Question: I am trying to insert some line breaks using 'cat' and '
' into some text output using 'shiny'.
Here are the relevant parts of my 'ui.R' and 'server.R'.
let's say I wanted to get the results of a t-test, and have a separate line for 't', 'df' and 'p-value'
I'm using shinydashboard layout.
# sample data
'''
Group_A <- 1:13
Group_B <- 8:19
'''
# ui
'''
box(title = "T-test results:", status = "primary", textOutput("text3"), width=3)
'''
# server
'''
output$text3 <- renderPrint({
obj <- t.test(Group_A, Group_B)
cat("t = ", round(obj[[3]],3), "
, df = ", round(obj[[2]],3), "
, p-value = ", round(obj[[3]],5))
})
'''
This output is shown in the image below:

As you can see, the output is across the screen left to right separated by a comma. Because I want to add a number of results, I would like them to go top to bottom on the screen with a line break after each value.
Does anyone know how to do this in 'shiny' ?
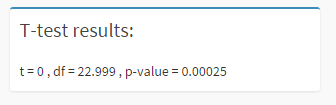
Answer: Here is a solution using 'renderUI' and 'htmlOutput'
'''
library(shiny)
Group_A <- 1:13
Group_B <- 8:19
runApp(
list(
ui = fluidPage(
htmlOutput("text3")
),
server = function(input, output){
output$text3 <- renderUI({
obj <- t.test(Group_A, Group_B)
HTML(
paste0("t = ", round(obj[[3]],3), '<br/>',
"df = ", round(obj[[2]],3), '<br/>',
"p-value = ", round(obj[[3]],5))
)
})
}))
'''